Question: I am trying to replace blue dot (which shown current location on maps) with my own icon on Google maps v2. I have tried below, none worked.
- <URL>
Should look like this

Below did not work
'''
Bitmap b = BitmapFactory.decodeResource(getResources(),
R.drawable.location_arrow1);
googleMap.addMarker(new MarkerOptions().position(myPosition)
.title(getIntent().getStringExtra("first_name"))
.icon(BitmapDescriptorFactory.fromBitmap(b)));
'''
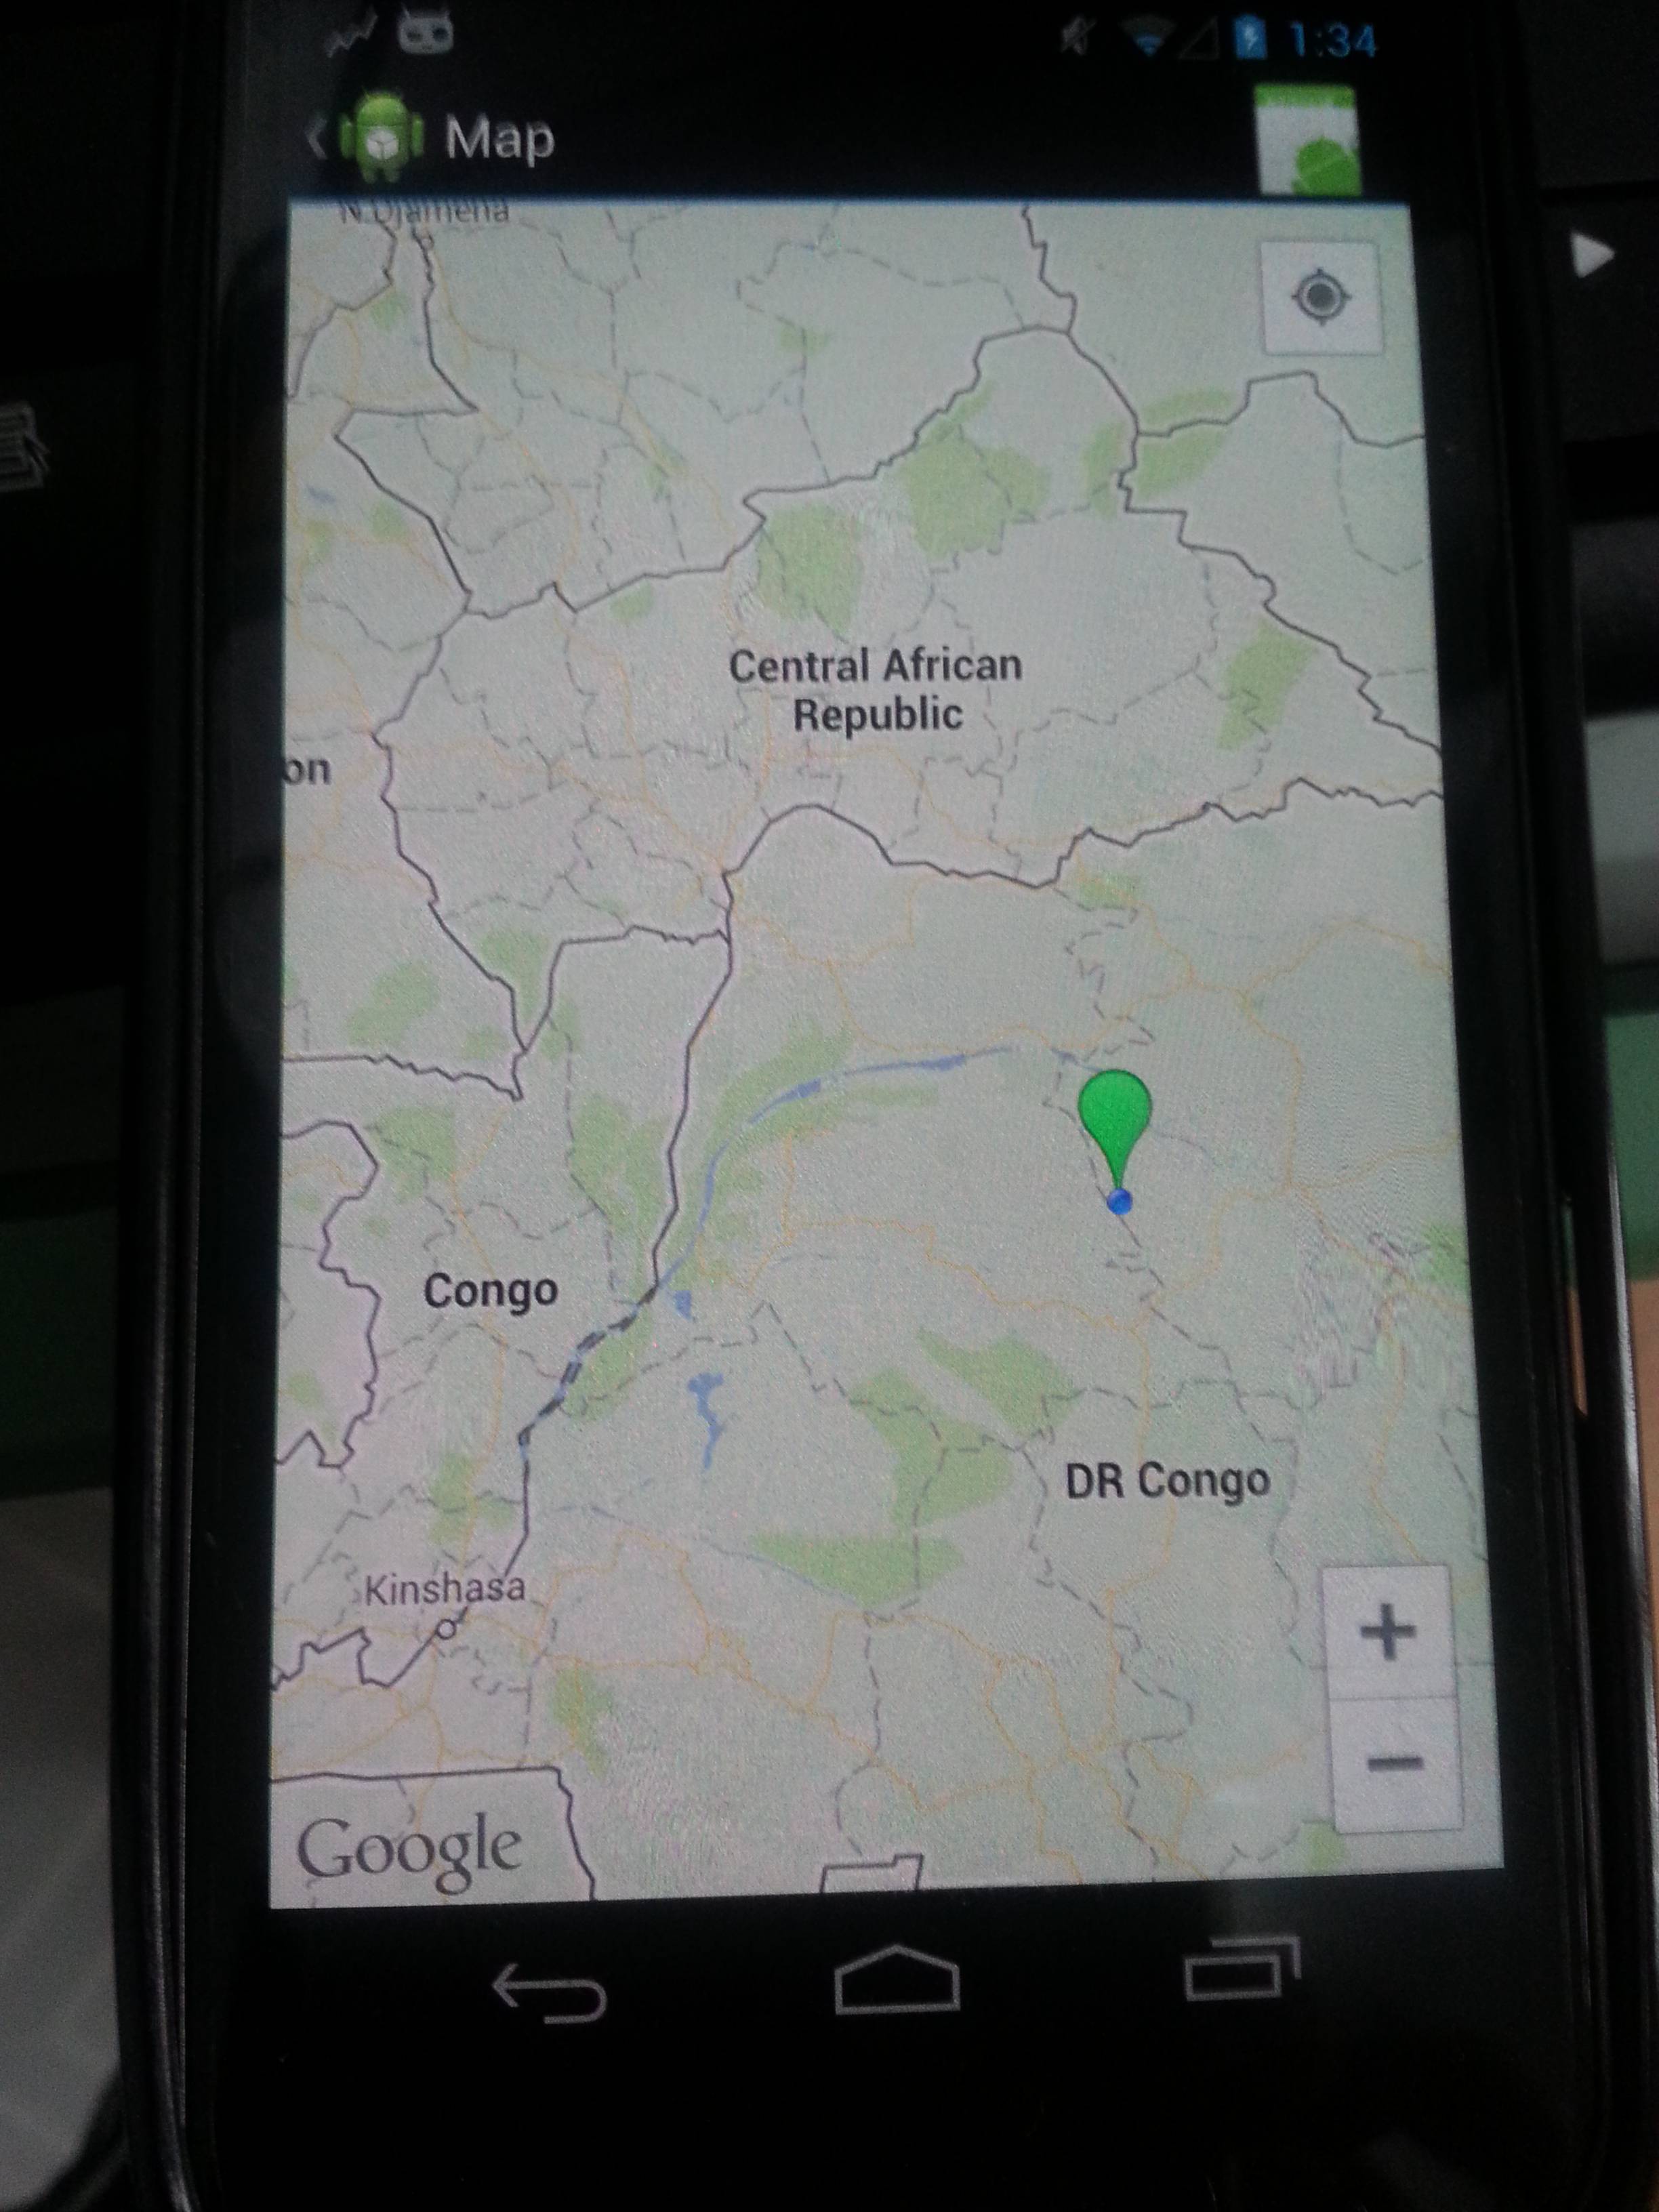
Answer: You will have to stop using <URL> on your own and adding 'Circle' for accuracy.